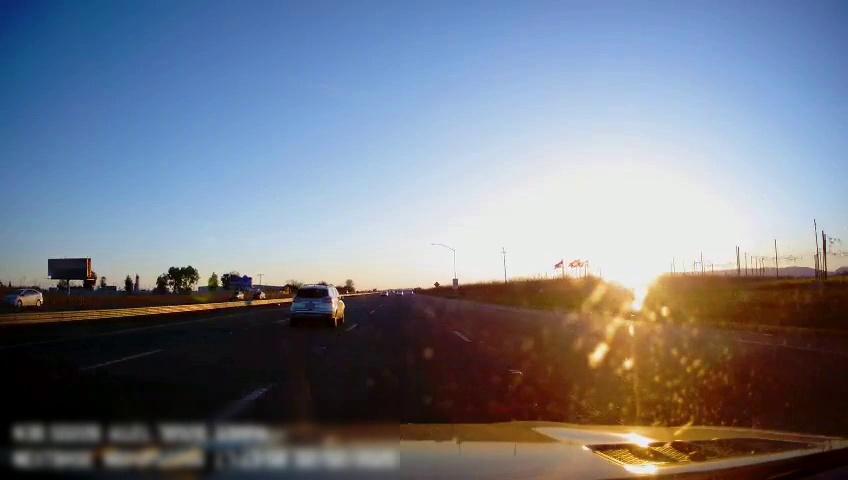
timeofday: Day
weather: Sunny
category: Drivable Space
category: Vehicles | SUV
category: Vehicles | Car
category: Vehicles | Car
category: Vehicles | Car
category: Lanes | Alternate Lane
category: Lanes | Alternate Lane
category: Lanes | Current Lane
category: Lanes | Current Lane
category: Lanes | Alternate Lane